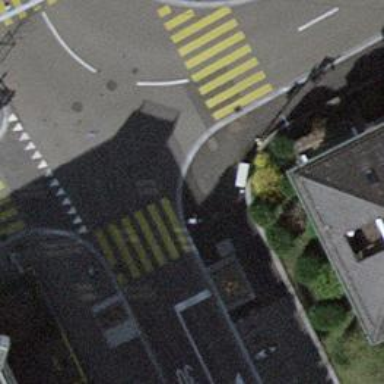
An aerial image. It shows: Zebra crossing with traffic signals on the road.